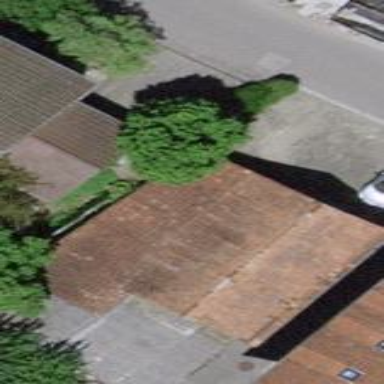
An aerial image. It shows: Garage building.